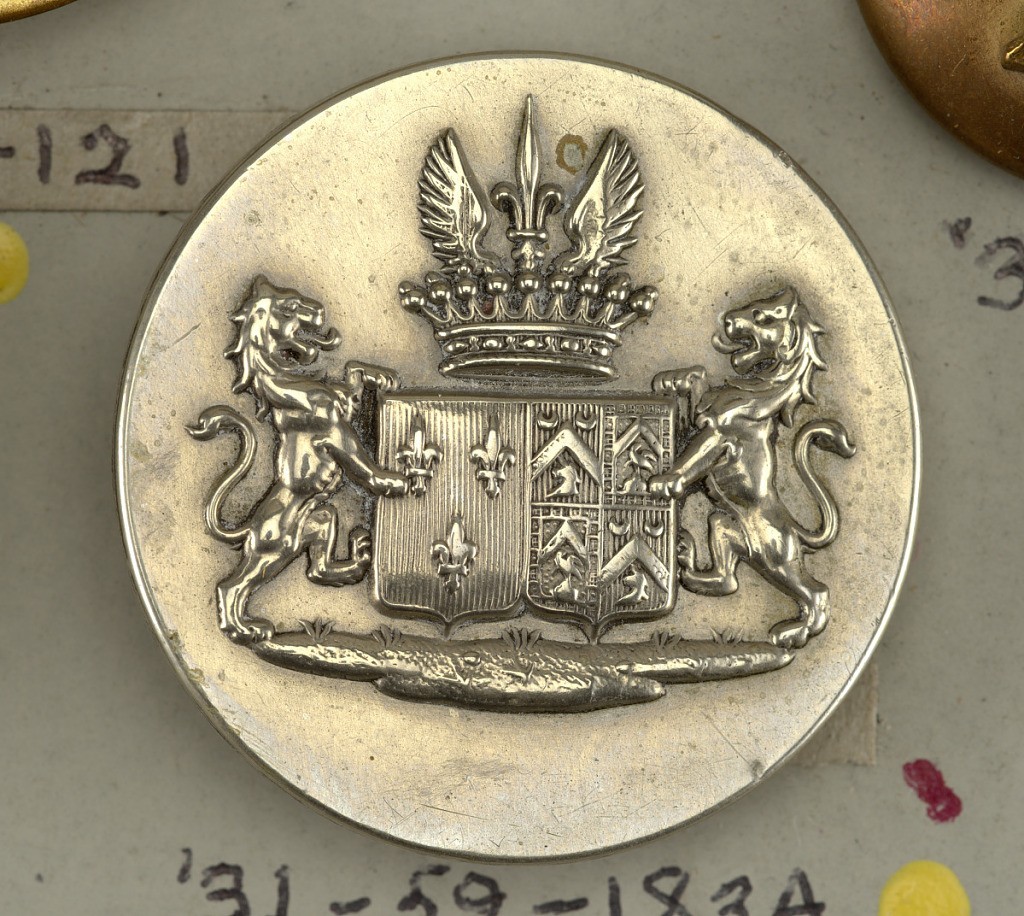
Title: Button
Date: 19th century
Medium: Silver plated on brass
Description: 1931-59-183-a,b: Flat button with ornament showing a double shield ...